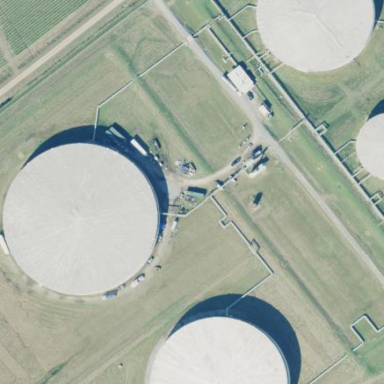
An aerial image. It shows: Storage tank that is man-made.